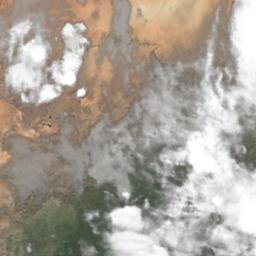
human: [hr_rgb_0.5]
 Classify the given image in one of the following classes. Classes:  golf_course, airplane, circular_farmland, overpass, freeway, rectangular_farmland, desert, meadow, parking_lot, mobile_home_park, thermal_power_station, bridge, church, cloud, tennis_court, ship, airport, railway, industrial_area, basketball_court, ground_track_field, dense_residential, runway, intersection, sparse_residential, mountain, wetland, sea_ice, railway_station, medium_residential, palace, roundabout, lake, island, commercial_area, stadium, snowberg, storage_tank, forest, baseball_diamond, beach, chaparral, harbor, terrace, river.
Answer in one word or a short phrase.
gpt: cloud